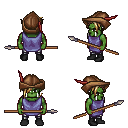
a pixel art fantasy rpg character, male body template, orc, green skin, chain tabard jacket, metal pants, blonde pixie cut hairstyle, leather cap, black shoes, spear, four views (front, back, left, right), 2x2 character sprite sheet, small pixel art, hard edges, no anti-aliasing